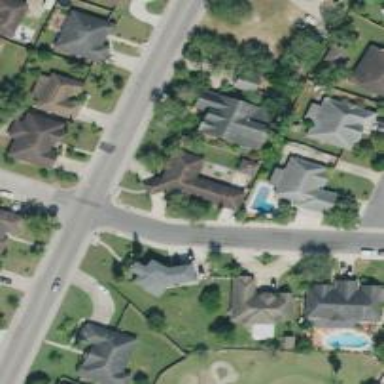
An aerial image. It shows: Residential road with asphalt surface and sidewalk on the left side.